Question: I've been writing unit to search for files that end with specified extensions and with ability to skip searching through specified directories. This data is contained in 'FExtensions' and 'FIgnorePaths' 'TStringList' objects, respectively.
However, approximately 1 out of 10 runs, thread crashes with following exception:

After debugging a bit, I isolated this line in search thread as a crash cause:
'''
if FExtensions.IndexOf(ExtractFileExt(search_rec.Name)) <> -1 then
'''
I've tried to do 'Assigned(FExtensions)' check before I call 'IndexOf()', but that didn't eliminated the crash. If I comment this line, thread stress test works fine (creating/destroying it with 100ms intervals). I know that 'TStringList' isn't thread safe, but I do not access 'FExtensions' nor any other 'TStringList' in thread anywhere out of it's scope, so concurrent access shouldn't be crash cause.
Here is the file search thread unit:
'''
unit uFileSearchThread;
interface
uses
Winapi.Windows, System.Classes, System.Generics.Collections;
type
TFileSearchThread = class(TThread)
private
FExternalMessageHandler: HWND;
FMsg_FSTDone : Cardinal;
FPath : String;
FIgnorePaths : TStringList;
FExtensions : TStringList;
FFiles : TStringList;
function IsIgnoreDir(const ADir: String; out AKeepIgnoreCheck: Boolean): Boolean;
protected
procedure Execute; override;
public
constructor Create(const APath: String; const AIgnorePaths: TStringList; const AAllowedExtensions: TStringList; const AExternalMessageHandler: HWND; const AMsg_FSTDone: Cardinal);
destructor Destroy; override;
property Path : String read FPath;
property Files: TStringList read FFiles;
end;
TFileSearchThreads = TObjectList<TFileSearchThread>;
implementation
uses
System.SysUtils, System.StrUtils;
constructor TFileSearchThread.Create(const APath: String; const AIgnorePaths: TStringList; const AAllowedExtensions: TStringList; const AExternalMessageHandler: HWND; const AMsg_FSTDone: Cardinal);
begin
inherited Create(TRUE);
FExternalMessageHandler := AExternalMessageHandler;
FMsg_FSTDone := AMsg_FSTDone;
FPath := IncludeTrailingPathDelimiter(APath);
FIgnorePaths := TStringList.Create;
FIgnorePaths.Assign(AIgnorePaths);
FExtensions := TStringList.Create;
FExtensions.Assign(AAllowedExtensions);
FFiles := TStringList.Create;
WriteLn(FPath, ' file search thread created.');
end;
destructor TFileSearchThread.Destroy;
begin
FExtensions.Free;
FIgnorePaths.Free;
WriteLn(FPath, ' file search thread destroyed.');
inherited;
end;
function TFileSearchThread.IsIgnoreDir(const ADir: String; out AKeepIgnoreCheck: Boolean): Boolean;
var
C1: Integer;
begin
AKeepIgnoreCheck := FALSE;
if not Assigned(FIgnorePaths) then
Exit(FALSE);
for C1 := 0 to FIgnorePaths.Count - 1 do
if AnsiStartsText(FIgnorePaths[C1], ADir) then
Exit(TRUE)
else
if not AKeepIgnoreCheck then
AKeepIgnoreCheck := AnsiStartsText(ADir, FIgnorePaths[C1]);
Exit(FALSE);
end;
procedure TFileSearchThread.Execute;
var
search_rec : TSearchRec;
dirs : TStringList;
dirs_nocheck : TStringList;
dir : String;
ignore_check : Boolean;
ignore_check_tmp: Boolean;
newdir : String;
begin
dirs := TStringList.Create;
try
dirs_nocheck := TStringList.Create;
try
dirs.Add(FPath);
while (not Terminated) and
((dirs.Count > 0) or (dirs_nocheck.Count > 0)) do
begin
ignore_check := dirs.Count > 0;
if ignore_check then
begin
dir := dirs[0];
dirs.Delete(0);
end
else
begin
dir := dirs_nocheck[0];
dirs_nocheck.Delete(0);
end;
if (not ignore_check) or
(not IsIgnoreDir(LowerCase(dir), ignore_check)) then
if FindFirst(dir + '*', faAnyFile, search_rec) = 0 then
try
repeat
if (search_rec.Attr and faDirectory) = 0 then
begin
if FExtensions.IndexOf(ExtractFileExt(search_rec.Name)) <> -1 then // crashes here
FFiles.Add(dir + search_rec.Name);
end
else
if (search_rec.Name <> '.') and (search_rec.Name <> '..') then
begin
newdir := dir + search_rec.Name + '';
if not ignore_check then
dirs_nocheck.Add(newdir)
else
if not IsIgnoreDir(LowerCase(newdir), ignore_check_tmp) then
if ignore_check_tmp then
dirs.Add(newdir)
else
dirs_nocheck.Add(newdir);
end;
until (Terminated) or (FindNext(search_rec) <> 0);
finally
FindClose(search_rec);
end;
end;
finally
dirs_nocheck.Free;
end;
finally
dirs.Free;
end;
PostMessage(FExternalMessageHandler, FMsg_FSTDone, NativeUInt(pointer(self)), 0);
end;
end.
'''
And procedure that creates the thread:
'''
procedure CreateFileSearchThread(const APath: String);
const
{$I ignore_dirs.inc}
{$I allowed_extensions.inc}
var
ignore_dirs_list, allowed_exts_list: TStringList;
file_search_thread : TFileSearchThread;
C1 : Integer;
begin
ignore_dirs_list := TStringList.Create;
try
ignore_dirs_list.Sorted := TRUE;
ignore_dirs_list.CaseSensitive := FALSE;
ignore_dirs_list.Duplicates := dupIgnore;
for C1 := Low(IGNORE_DIRS) to High(IGNORE_DIRS) do
ignore_dirs_list.Add(LowerCase(ExpandEnvStrings(IGNORE_DIRS[C1])));
allowed_exts_list := TStringList.Create;
try
allowed_exts_list.Sorted := TRUE;
allowed_exts_list.CaseSensitive := FALSE;
allowed_exts_list.Duplicates := dupIgnore;
for C1 := Low(ALLOWED_EXTS) to High(ALLOWED_EXTS) do
allowed_exts_list.Add('.' + ALLOWED_EXTS[C1]);
file_search_thread := TFileSearchThread.Create(APath, ignore_dirs_list, allowed_exts_list, FMessageHandler, FMsg_FSTDone);
FFileSearchThreads.Add(file_search_thread);
file_search_thread.Start;
finally
allowed_exts_list.Free;
end;
finally
ignore_dirs_list.Free;
end;
end;
'''
I destroy thread simply by calling 'FFileSearchThreads.Free', which then should free it's objects, since 'OwnObjects' is set to 'TRUE'. 'FFileSearchThreads' is of 'TObjectList<TFileSearchThread>' type.
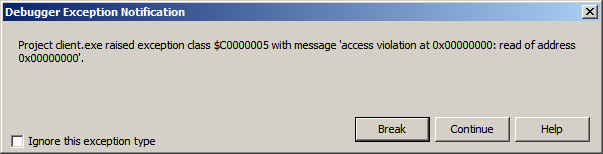
Answer: > I destroy thread simply by calling FFileSearchThreads.Free,
which then should free it's objects, since OwnObjects is
set to TRUE. FFileSearchThreads is of TObjectList
type.
Wait a moment. You tell your threads to before and them to complete, do you? If not, then you really should do that!
A thread does not only consist of the data stored in the TThread instance. It allocates a bunch of system resources associated to a operating system thread object, which represents a single flow/context of execution. These resources must be deallocated properly and the execution needs to be stopped, before you can Free() the Delphi object around the internal OS object.
It could be worth taking 'FreeOnTerminate := TRUE' into consideration, essentially letting the Threads do their cleanup work alone. You are still responsible for initiating this process, usually by setting a shared global flag or 'TEvent' instance or something like that. This way you are able to decouple the things and get rid of the thread list. Both methods have their pro's and con's.